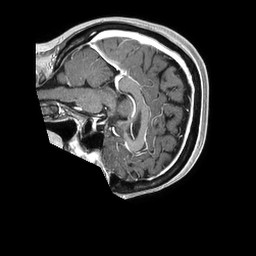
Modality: T1w
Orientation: sagittal
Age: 59
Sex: female
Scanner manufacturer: philips
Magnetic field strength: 1.5 T
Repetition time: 0.007779 s
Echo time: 0.003608 s